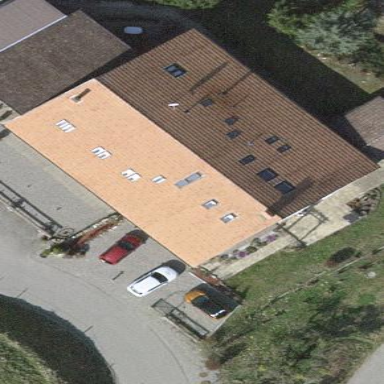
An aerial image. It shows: Building with roof made of roof tiles.